Question: I have an application with a Panel containing children Form objects. When I click one of the children Form it brings to front. I would like to know which one is in front now...
I've looked in event list but cant find proper event form my purpose :(
These methods doesn't work:
'''
protected void OpenedFileForm_Enter(object sender, EventArgs e)
{
MessageBox.Show("enter");
}
protected void OpenedFileForm_Click(object sender, EventArgs e)
{
MessageBox.Show("click");
}
protected void OpenedFileForm_Activated(object sender, EventArgs e)
{
MessageBox.Show("activated");
}
protected void OpenedFileForm_MouseClick(object sender, MouseEventArgs e)
{
MessageBox.Show("mouse click");
}
protected void OpenedFileForm_Shown(object sender, EventArgs e)
{
MessageBox.Show("shown");
}
'''

'''
OpenFileDialog openFile1 = new OpenFileDialog();
openFile1.DefaultExt = "*.txt";
openFile1.Filter = "TXT Files|*.txt|RTF Files|*.rtf";
if (openFile1.ShowDialog() == System.Windows.Forms.DialogResult.OK &&
openFile1.FileName.Length > 0)
{
switch (Path.GetExtension(openFile1.FileName))
{
case ".txt":
txtForm childTXT = new txtForm();
this.childForms.Add(childTXT);
childTXT.Parent = this.mainPanel;
childTXT.richTextBox1.LoadFile(openFile1.FileName, RichTextBoxStreamType.PlainText);
childTXT.Show();
break;
}
}
'''
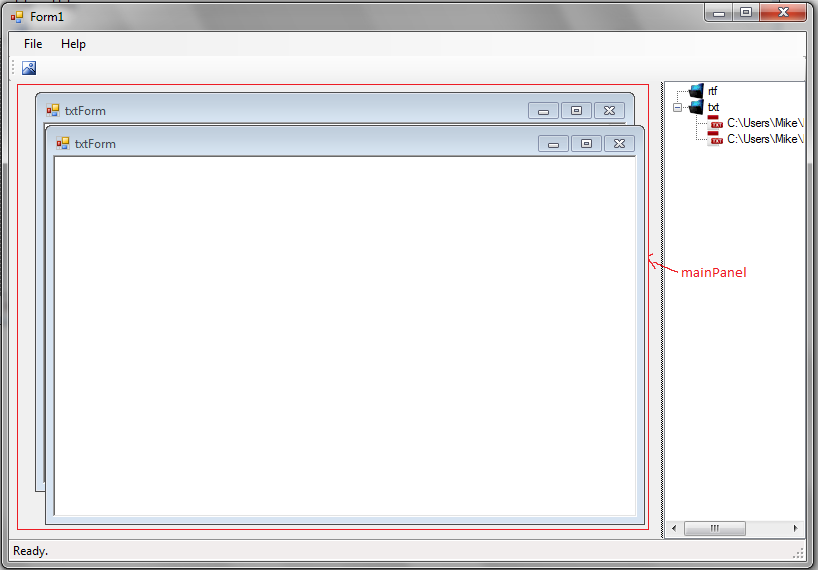
Answer: Have you tried the 'Form.Activated' Event?
<URL>
Edit:
If you are in an MDI application, you might need to use 'MdiChildActivate' instead.
<URL>